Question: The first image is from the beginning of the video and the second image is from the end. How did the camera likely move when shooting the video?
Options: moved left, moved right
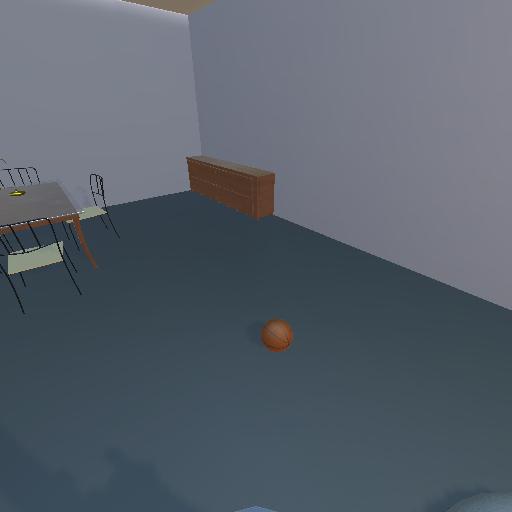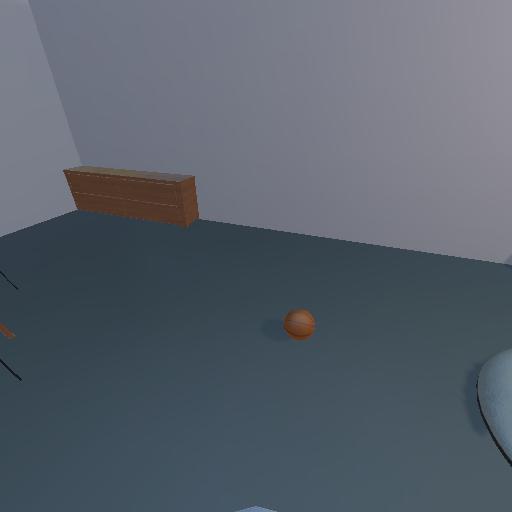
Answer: moved left